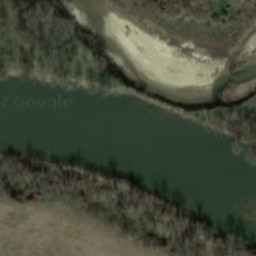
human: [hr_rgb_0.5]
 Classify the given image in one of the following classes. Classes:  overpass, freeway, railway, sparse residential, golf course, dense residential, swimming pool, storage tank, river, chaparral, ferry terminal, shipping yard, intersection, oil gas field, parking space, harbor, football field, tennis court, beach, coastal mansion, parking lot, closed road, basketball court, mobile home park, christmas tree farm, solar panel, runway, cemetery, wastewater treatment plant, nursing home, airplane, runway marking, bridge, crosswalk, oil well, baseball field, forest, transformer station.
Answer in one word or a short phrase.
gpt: river